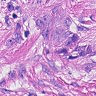
Metastatic tissue present: yes